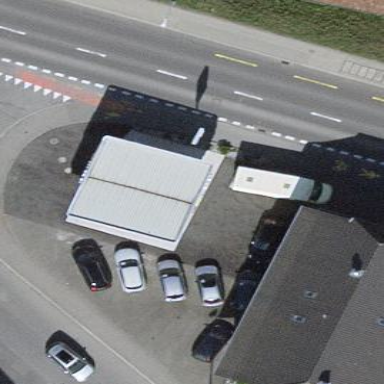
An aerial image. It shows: Fuel station.